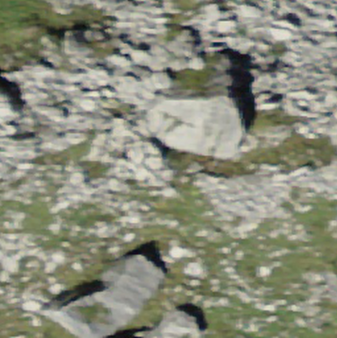
Label: bouldering_area